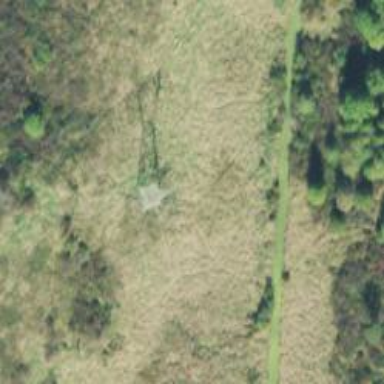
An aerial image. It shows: Lattice structure tower.